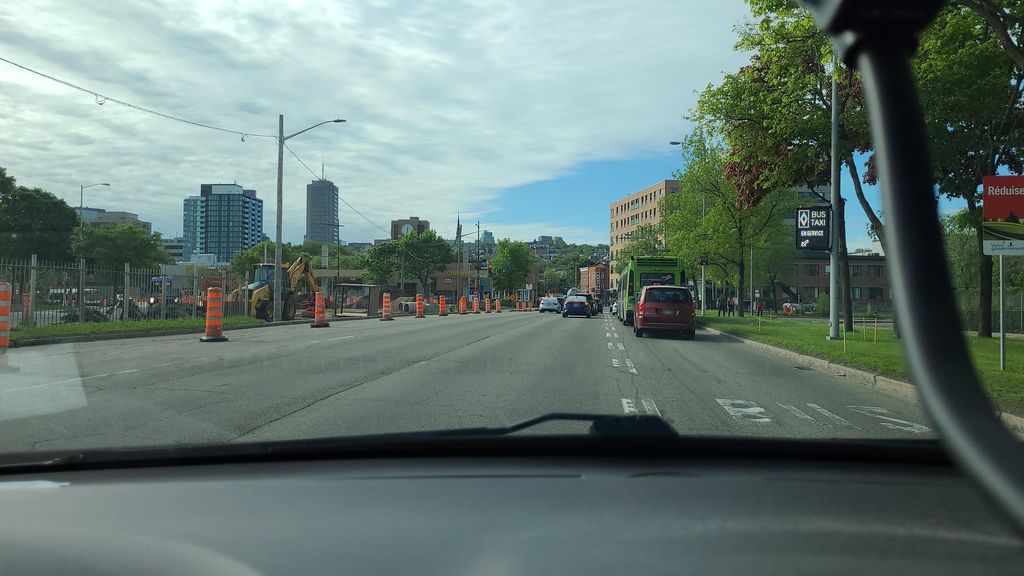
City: quebec_city